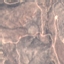
Land use / land cover: HerbaceousVegetation